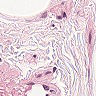
Metastatic tissue present: no